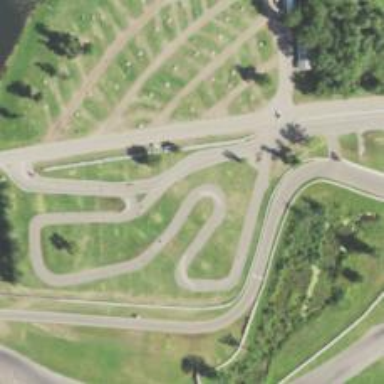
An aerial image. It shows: Motor sport raceway.